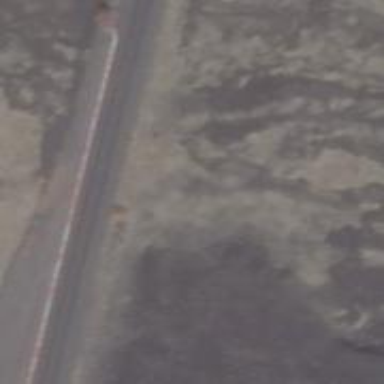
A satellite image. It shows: Trunk highway.